Field crop: maize
Growth stage: 2
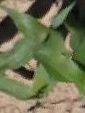
Species: maize